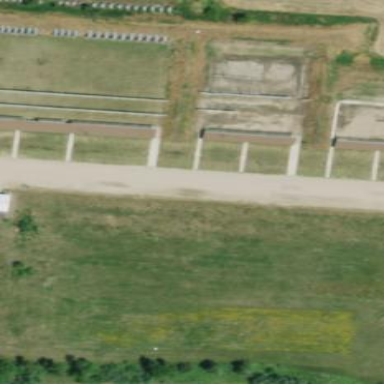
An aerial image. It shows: Shooting range on leisure land pitch.